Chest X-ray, PA view. Patient: 51 years old, sex F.
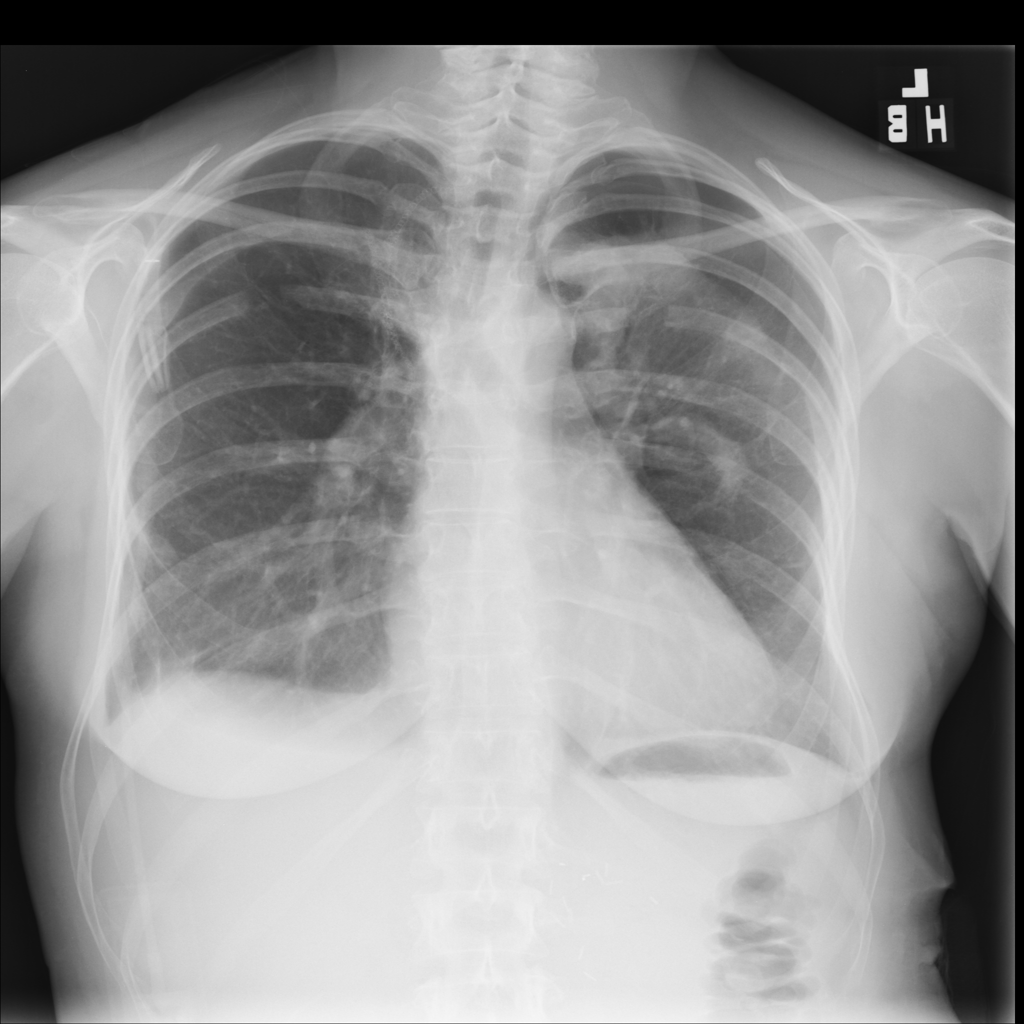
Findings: Effusion, Pleural_Thickening, Pneumothorax